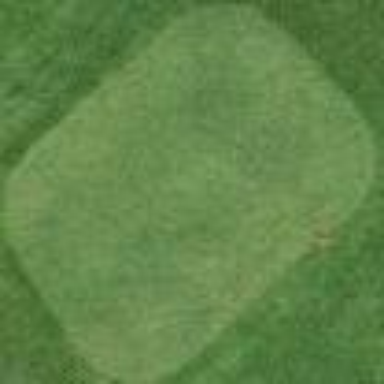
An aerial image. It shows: Grassy area designated as golf tee.